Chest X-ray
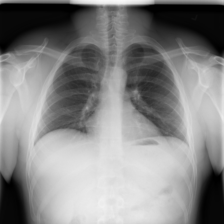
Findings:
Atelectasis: negative
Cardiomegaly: negative
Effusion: negative
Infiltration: negative
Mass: negative
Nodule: negative
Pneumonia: negative
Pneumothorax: negative
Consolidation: negative
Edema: negative
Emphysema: negative
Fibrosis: negative
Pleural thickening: negative
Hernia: negative